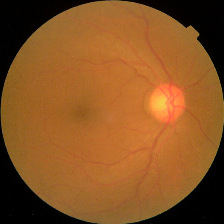
Diabetic retinopathy grade: No DR